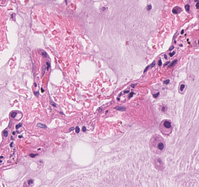
Tumor epithelial tissue: no
Tumor-associated stroma tissue: no
Normal tissue: yes